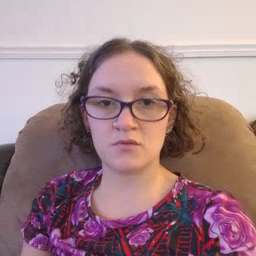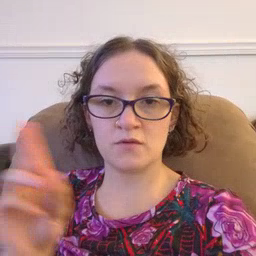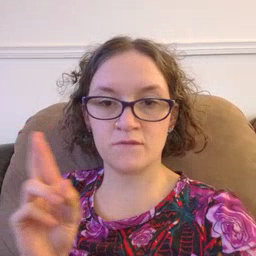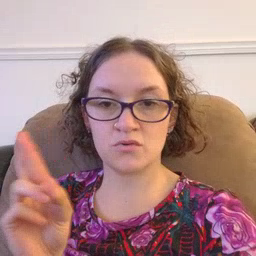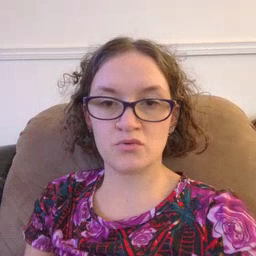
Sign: refrigerator